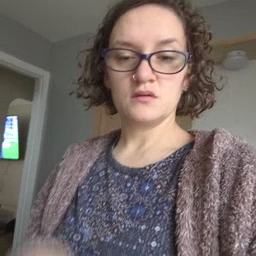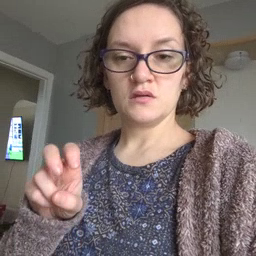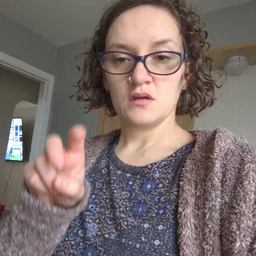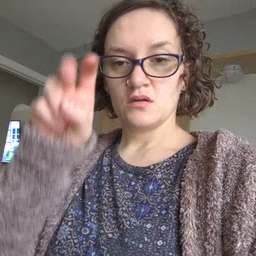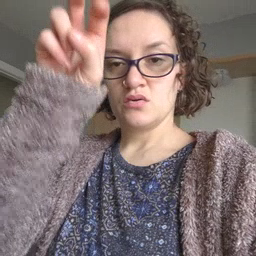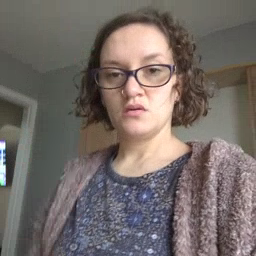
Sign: stairs